Interaction volume radius: 5 \u00c5
Interaction volume height: 30 \u00c5
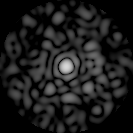
Disorder parameter: 0.8638